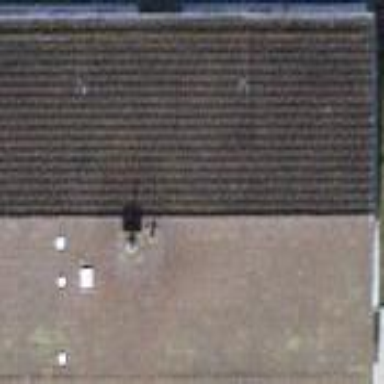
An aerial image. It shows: Gabled apartments building with roof tiles.